Question: Suppose we have this model:

As you see industry_id can be null. Can I fetch industry.name (if any), user.description, profile.name and project.title (all project titles) he/she has with a single MySQL query while having user.id?
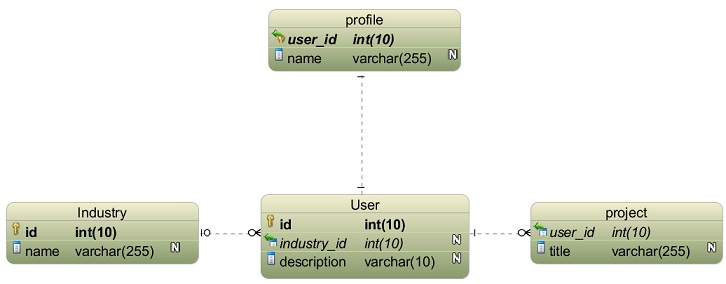
Answer: Yes, 'JOIN' the two tables:
'''
SELECT
i.name,
u.id
FROM Industry AS i
LEFT JOIN 'User' AS u ON u.industry_id = i.industry_id;
'''
---
## Update:
For multiple tables:
'''
SELECT
i.Name AS InustryName,
p.Name AS UserName,
u.Description,
j.title AS ProjectTitle
FROM Industry AS i
INNER JOIN User AS u ON i.id = u.id
INNER JOIN Profile AS p ON p.user_id = u.id
INNER JOIN Project AS j ON u.id = j.user_id;
'''
I used 'INNER JOIN' between the tables, this will give you only the matched rows from the joined tables, you might need to use LEFT JOIN instead of innner join to include the untmatched rows, i.e., to get those industries that has no entries in the other tables. See this blog post:
- <URL>